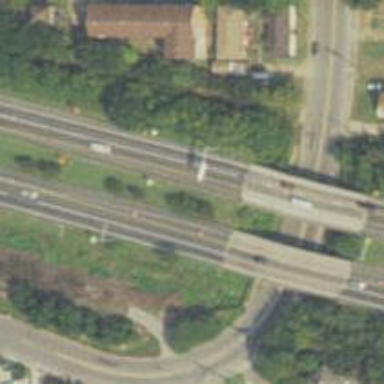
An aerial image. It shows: Bridge over motorway.